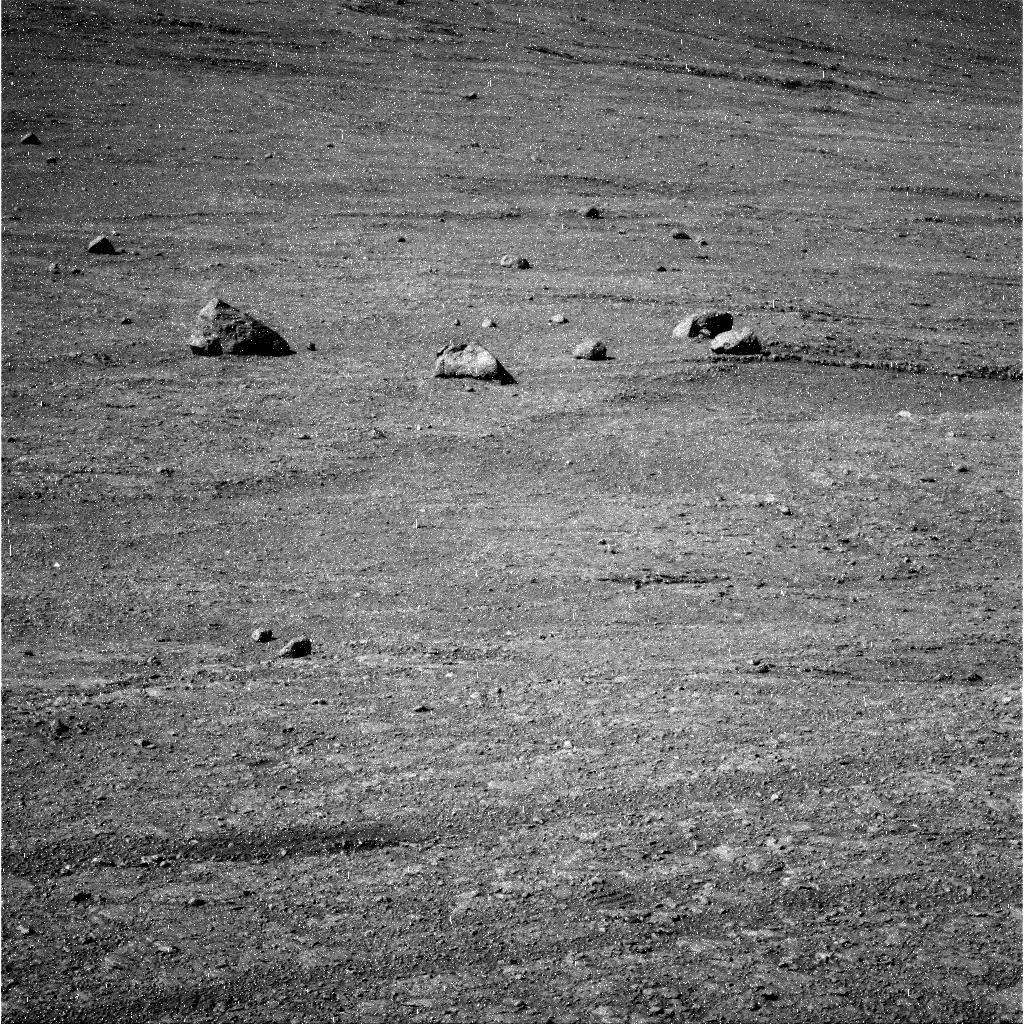
Terrain classes present: Gravel / Sand / Soil, Rock, Shadow